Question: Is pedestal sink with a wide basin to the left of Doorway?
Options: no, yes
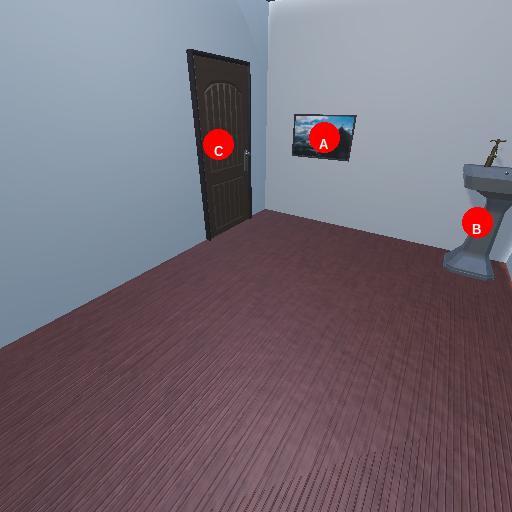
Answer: no